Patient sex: F
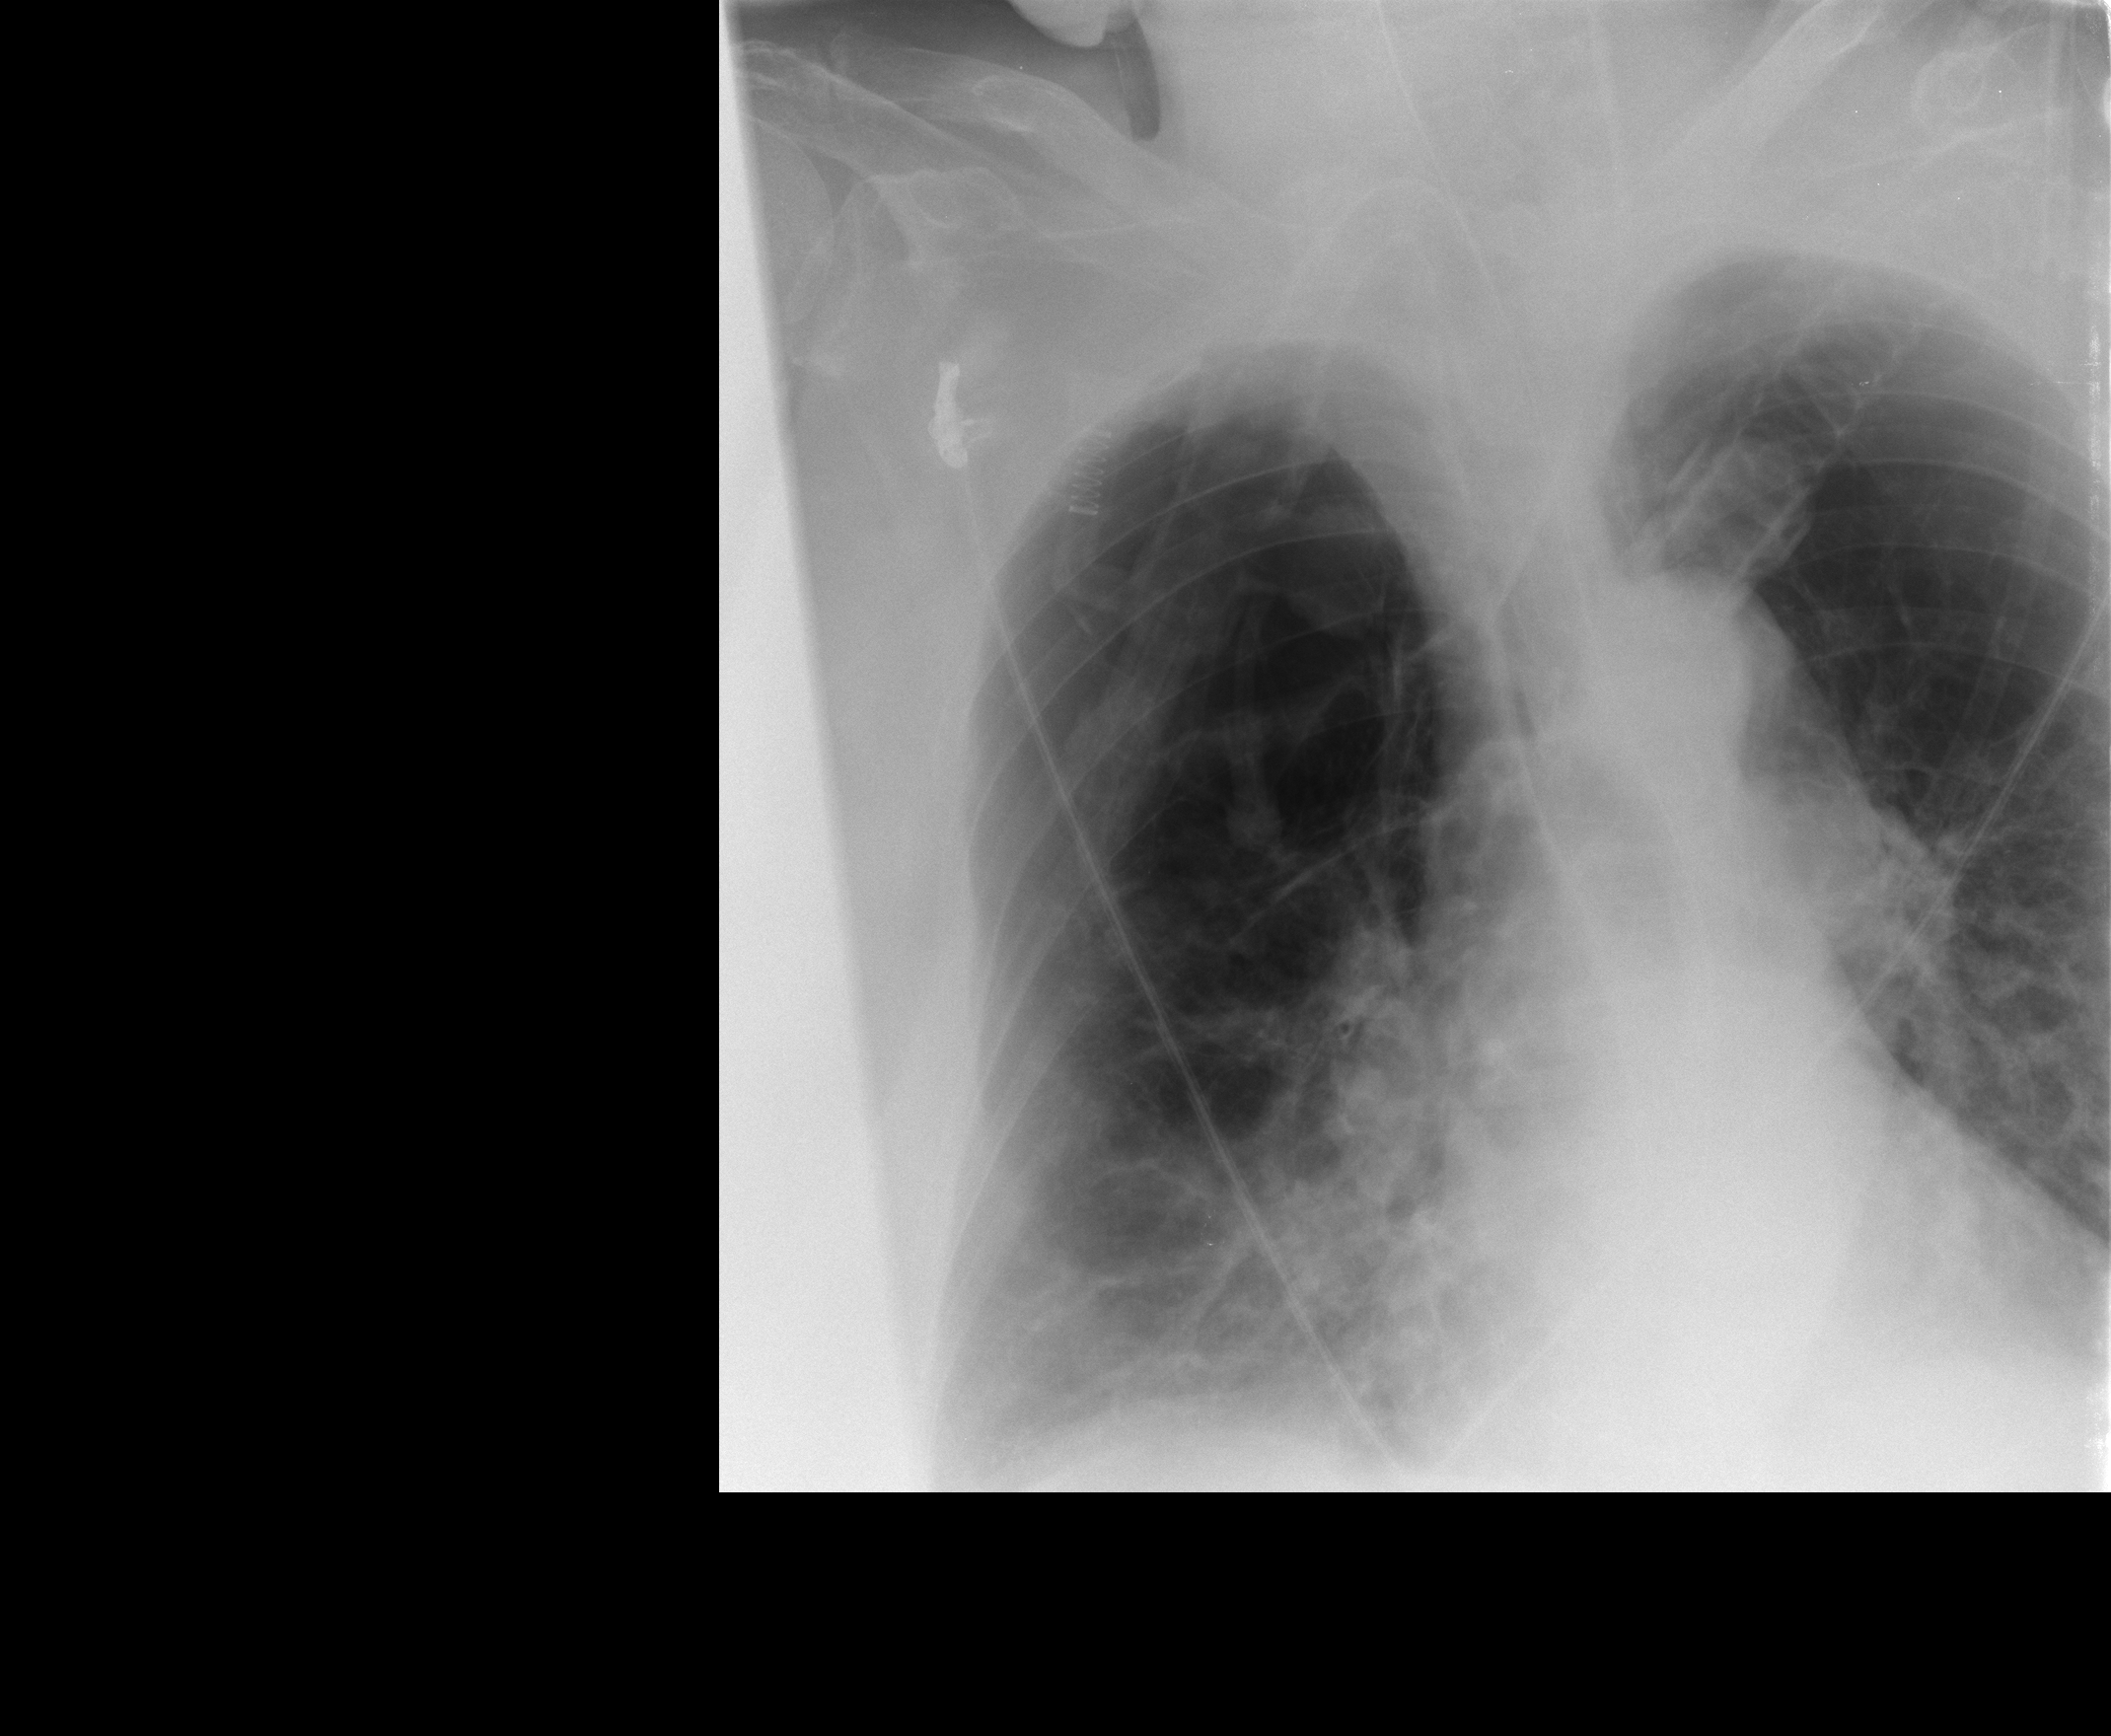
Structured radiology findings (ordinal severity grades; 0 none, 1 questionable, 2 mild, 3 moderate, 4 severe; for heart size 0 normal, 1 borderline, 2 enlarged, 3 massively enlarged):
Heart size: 0
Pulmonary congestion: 2
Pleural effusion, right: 2
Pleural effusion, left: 2
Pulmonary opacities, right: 3
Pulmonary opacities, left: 3
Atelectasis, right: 2
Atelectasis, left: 2